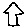
Label: house